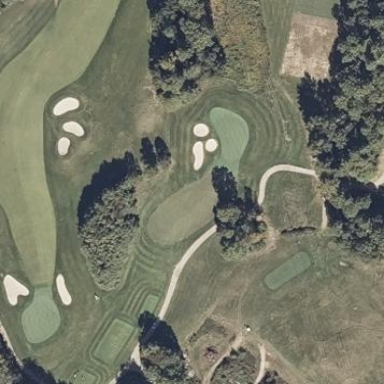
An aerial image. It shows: Golf fairway in the image.